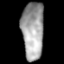
Tissue: lung
Cell type: Epithelial cells
Senescence score: 0.2303
Nuclear area (px): 1241
Mean DAPI intensity: 161.121